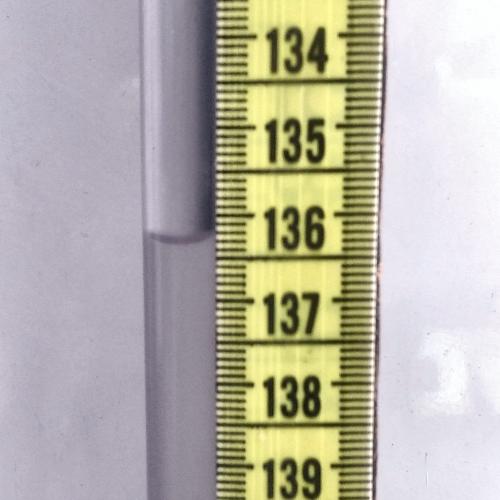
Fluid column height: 136.3 cm